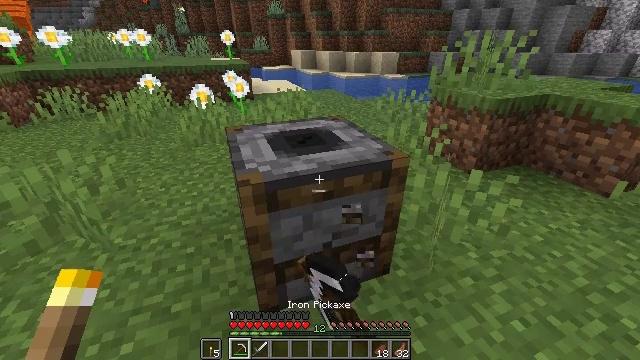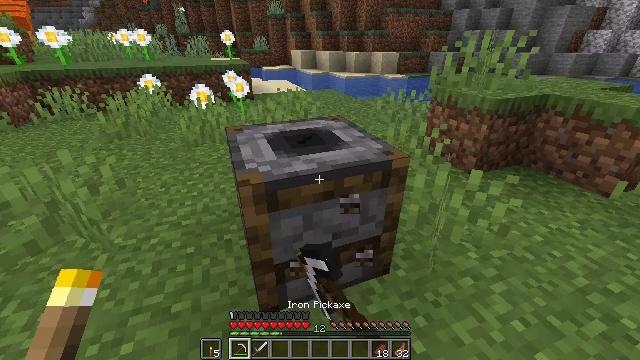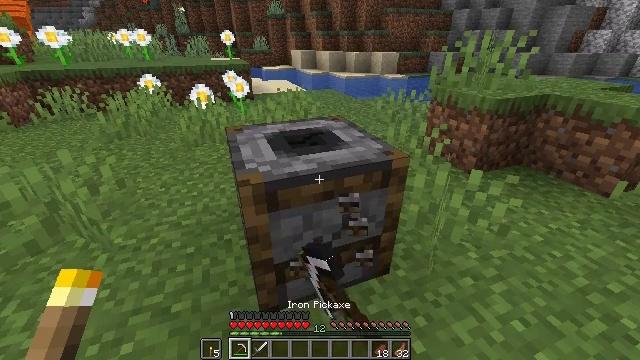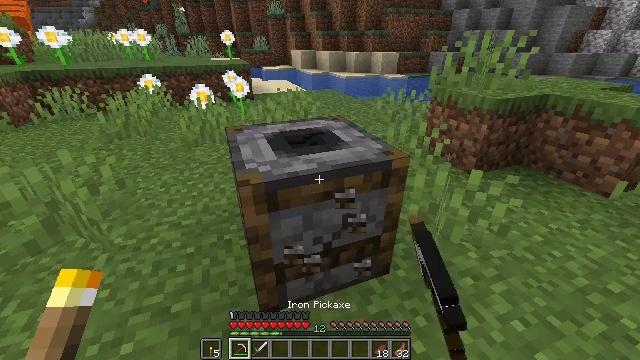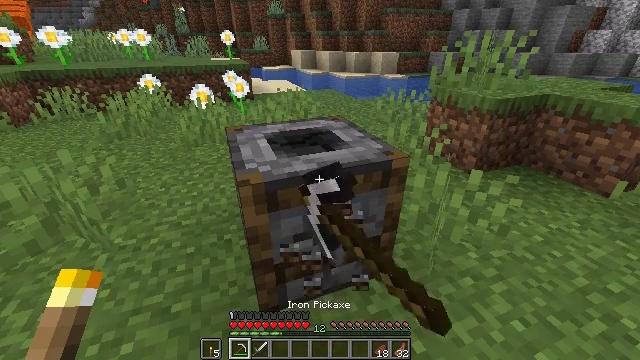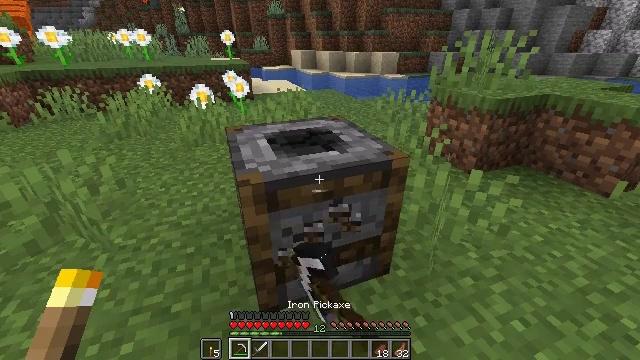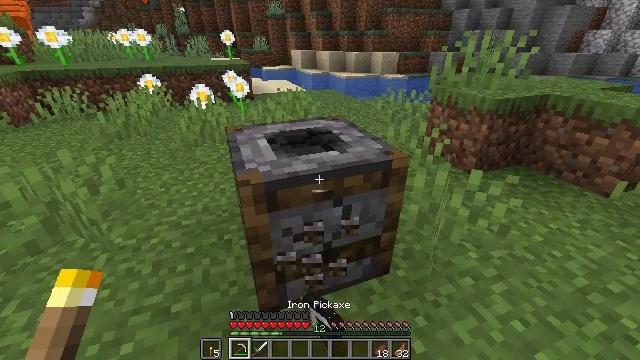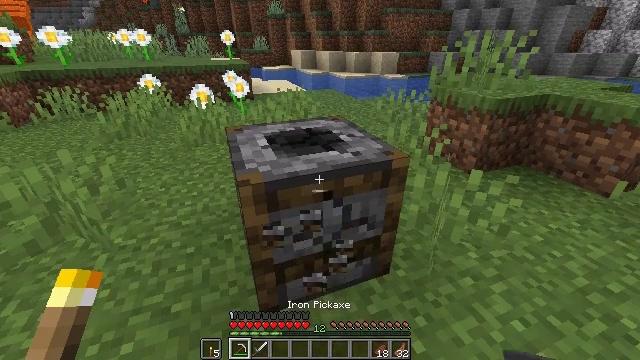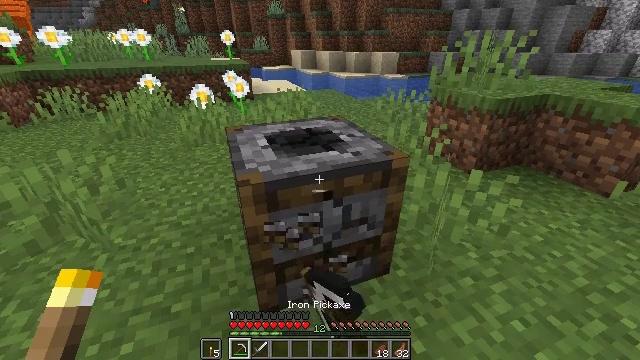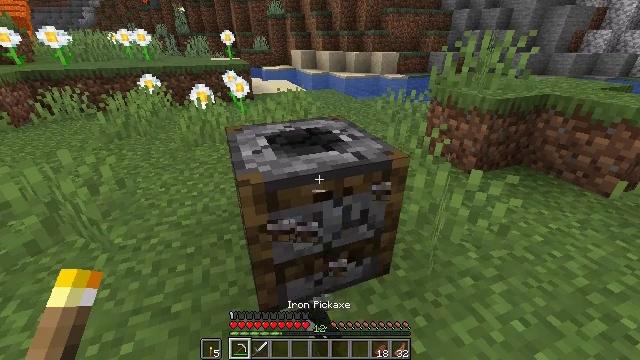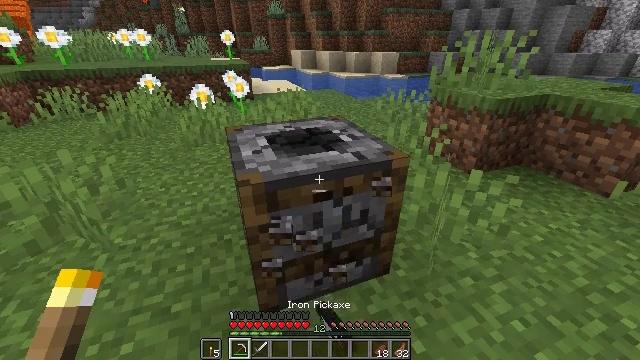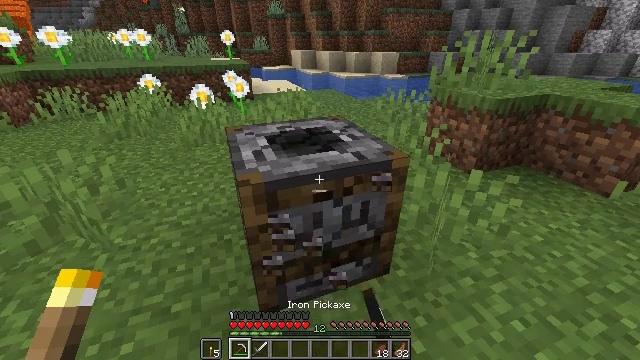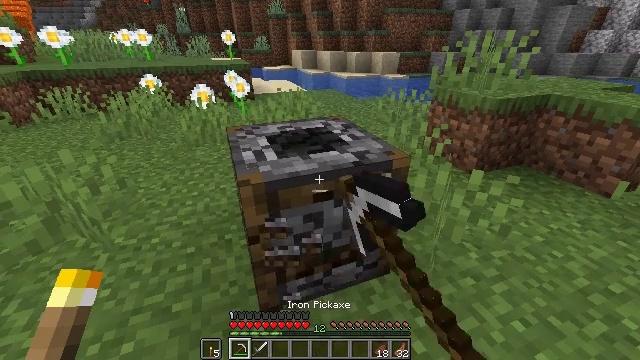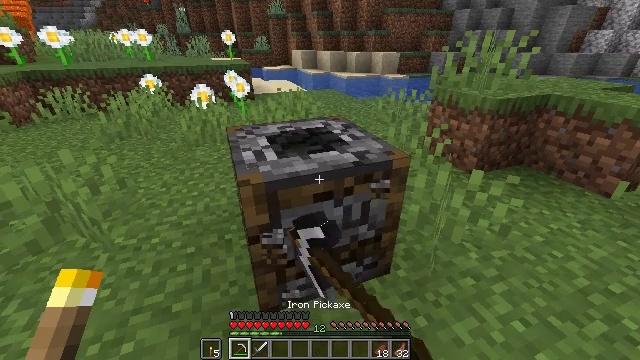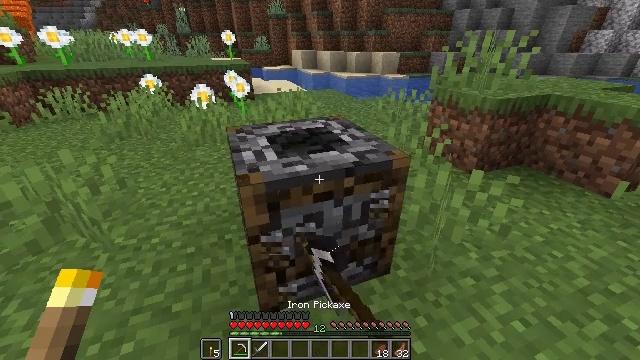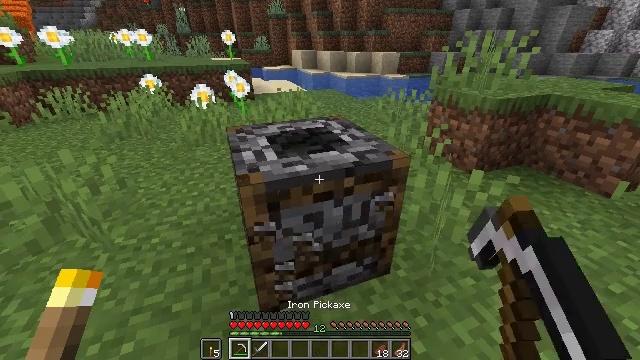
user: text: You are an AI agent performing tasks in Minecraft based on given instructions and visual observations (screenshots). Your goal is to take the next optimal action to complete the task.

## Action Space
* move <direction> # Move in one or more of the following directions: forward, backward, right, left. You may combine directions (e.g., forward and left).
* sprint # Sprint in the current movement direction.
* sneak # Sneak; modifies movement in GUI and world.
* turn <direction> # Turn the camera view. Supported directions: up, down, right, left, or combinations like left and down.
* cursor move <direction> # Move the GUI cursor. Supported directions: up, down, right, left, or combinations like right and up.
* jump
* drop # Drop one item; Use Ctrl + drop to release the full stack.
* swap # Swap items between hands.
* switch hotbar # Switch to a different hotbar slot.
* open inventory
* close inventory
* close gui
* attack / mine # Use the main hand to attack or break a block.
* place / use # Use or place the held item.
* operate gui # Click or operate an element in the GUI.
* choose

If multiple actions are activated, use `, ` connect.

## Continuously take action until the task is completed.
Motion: motion action
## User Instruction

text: Left-click on the smoker to mine it.
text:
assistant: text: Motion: attack / mine
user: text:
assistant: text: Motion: attack / mine
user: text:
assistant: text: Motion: attack / mine
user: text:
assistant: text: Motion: attack / mine
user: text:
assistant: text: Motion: attack / mine
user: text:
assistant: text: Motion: attack / mine
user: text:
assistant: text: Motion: attack / mine
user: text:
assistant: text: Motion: attack / mine
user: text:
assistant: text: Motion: attack / mine
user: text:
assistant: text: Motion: attack / mine
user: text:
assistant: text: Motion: attack / mine
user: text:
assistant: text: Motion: attack / mine
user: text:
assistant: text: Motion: attack / mine
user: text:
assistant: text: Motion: attack / mine
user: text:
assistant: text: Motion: attack / mine
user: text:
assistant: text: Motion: attack / mine
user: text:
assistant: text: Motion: attack / mine
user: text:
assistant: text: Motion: attack / mine
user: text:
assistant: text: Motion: attack / mine
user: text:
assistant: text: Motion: attack / mine
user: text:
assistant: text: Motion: attack / mine